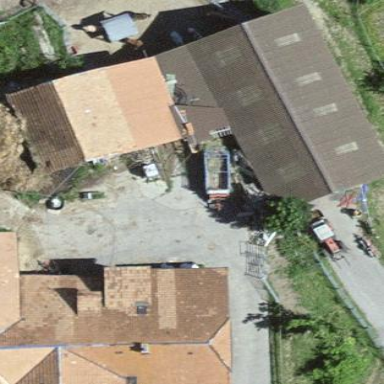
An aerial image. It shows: Shed.